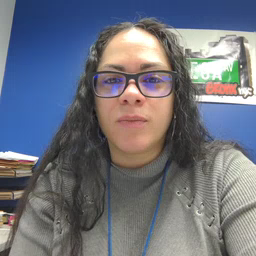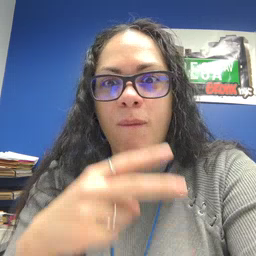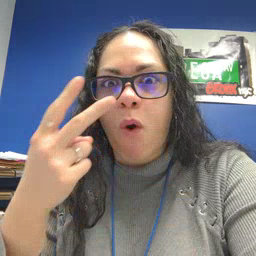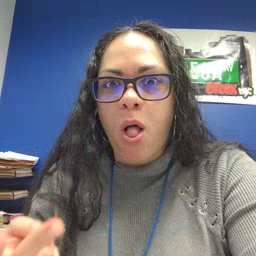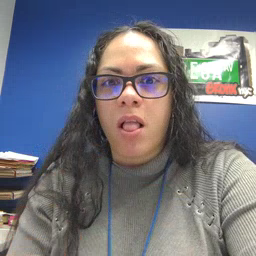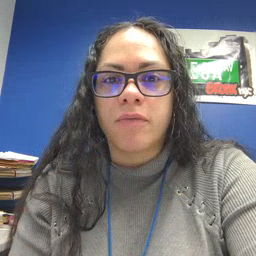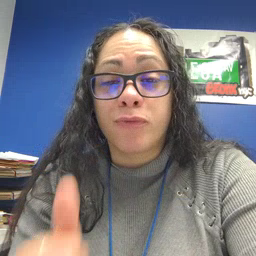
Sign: fall